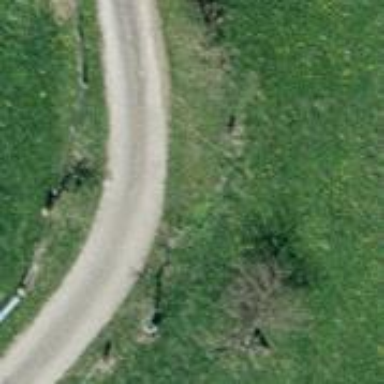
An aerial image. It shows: Well-maintained track road of grade 1.